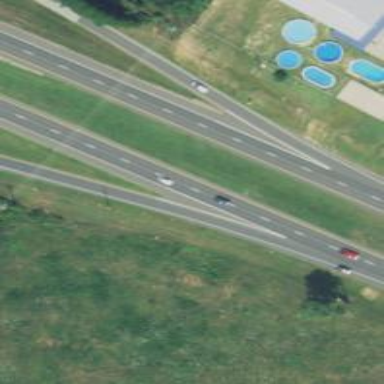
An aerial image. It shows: Trunk link highway with asphalt surface.